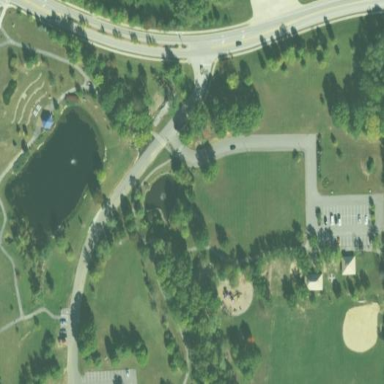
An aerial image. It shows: Park.